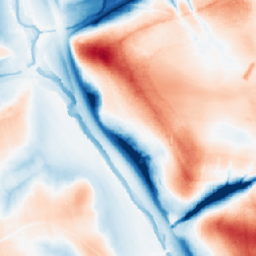
Category: classical
Decomposition family: gaussian_anisotropic
Decomposition parameters: sigma_x: 20
sigma_y: 20
Upsampling method: area
Upsampling parameters: scale: 4
Upsampling scale: 4